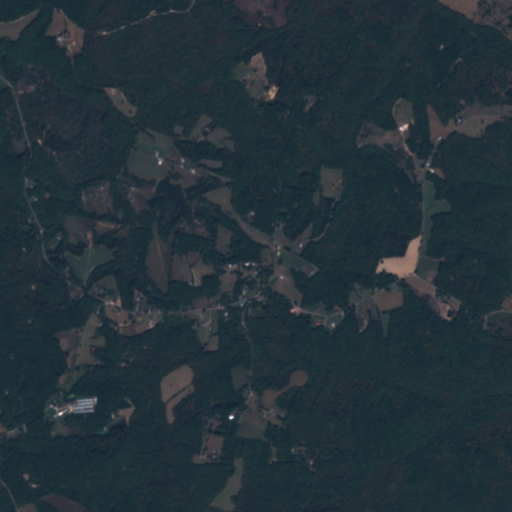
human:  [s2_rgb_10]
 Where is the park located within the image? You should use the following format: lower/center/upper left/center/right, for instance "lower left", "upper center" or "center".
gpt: The park is located in the center of the image.
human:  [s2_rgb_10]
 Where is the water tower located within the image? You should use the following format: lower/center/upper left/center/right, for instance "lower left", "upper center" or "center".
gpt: The water tower is located in the center of the image.
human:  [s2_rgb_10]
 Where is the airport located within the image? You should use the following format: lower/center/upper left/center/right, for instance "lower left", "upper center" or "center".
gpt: There is no airport in the image.